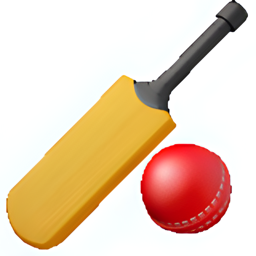
Name: cricket bat and ball
Emoji: 🏏
Group: Activities
Sub-group: sport